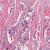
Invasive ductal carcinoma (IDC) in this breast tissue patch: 1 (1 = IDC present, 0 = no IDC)